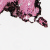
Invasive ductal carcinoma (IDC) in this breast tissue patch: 0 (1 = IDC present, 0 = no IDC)